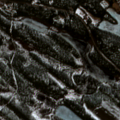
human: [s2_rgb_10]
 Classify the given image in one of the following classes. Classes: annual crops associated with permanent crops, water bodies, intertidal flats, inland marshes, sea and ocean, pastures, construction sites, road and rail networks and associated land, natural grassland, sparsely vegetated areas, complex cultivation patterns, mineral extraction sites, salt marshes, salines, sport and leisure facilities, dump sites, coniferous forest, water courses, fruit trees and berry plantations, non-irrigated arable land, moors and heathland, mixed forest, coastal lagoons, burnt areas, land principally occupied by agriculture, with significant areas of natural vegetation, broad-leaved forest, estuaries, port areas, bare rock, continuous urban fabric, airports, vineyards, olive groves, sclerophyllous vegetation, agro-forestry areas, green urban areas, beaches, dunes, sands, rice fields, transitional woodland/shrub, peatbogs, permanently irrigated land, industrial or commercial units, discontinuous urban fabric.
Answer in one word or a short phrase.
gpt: coniferous forest, transitional woodland/shrub, water bodies